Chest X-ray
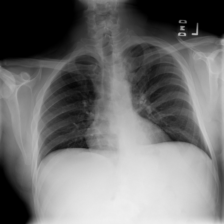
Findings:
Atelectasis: negative
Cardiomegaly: negative
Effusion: negative
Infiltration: negative
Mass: negative
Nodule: negative
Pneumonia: negative
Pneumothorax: negative
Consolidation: negative
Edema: negative
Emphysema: negative
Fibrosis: negative
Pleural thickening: negative
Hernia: negative